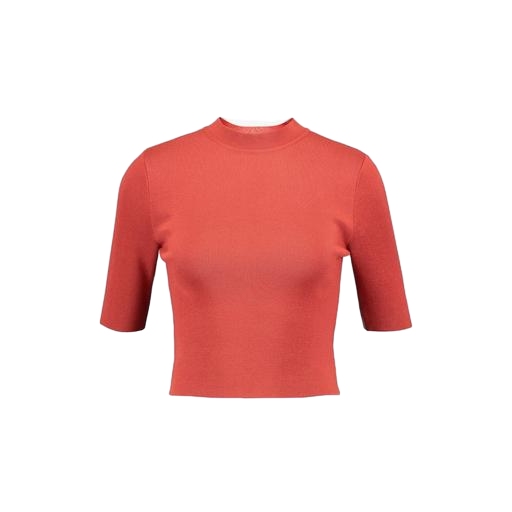
high-neck top, multicolor vero moda rust high neck blouse, high-neck ribbed-jersey t-shirt, white background